Field crop: tomato
Growth stage: 1
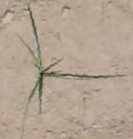
Species: cyperus